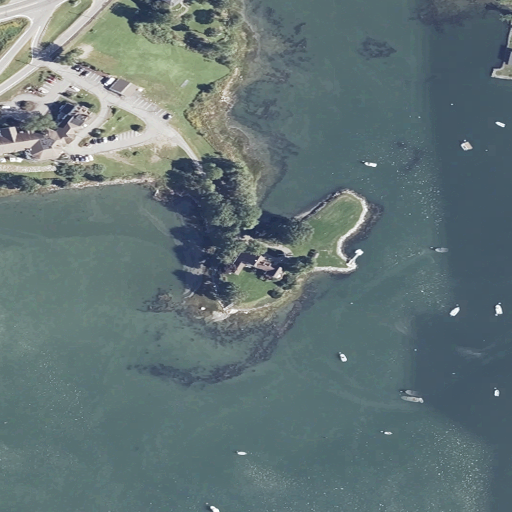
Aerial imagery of cape in Maine named Jacks Point containing open water, herbaceous wetlands, medium intensity development, open development, low intensity development, and barren land